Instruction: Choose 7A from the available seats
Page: seats
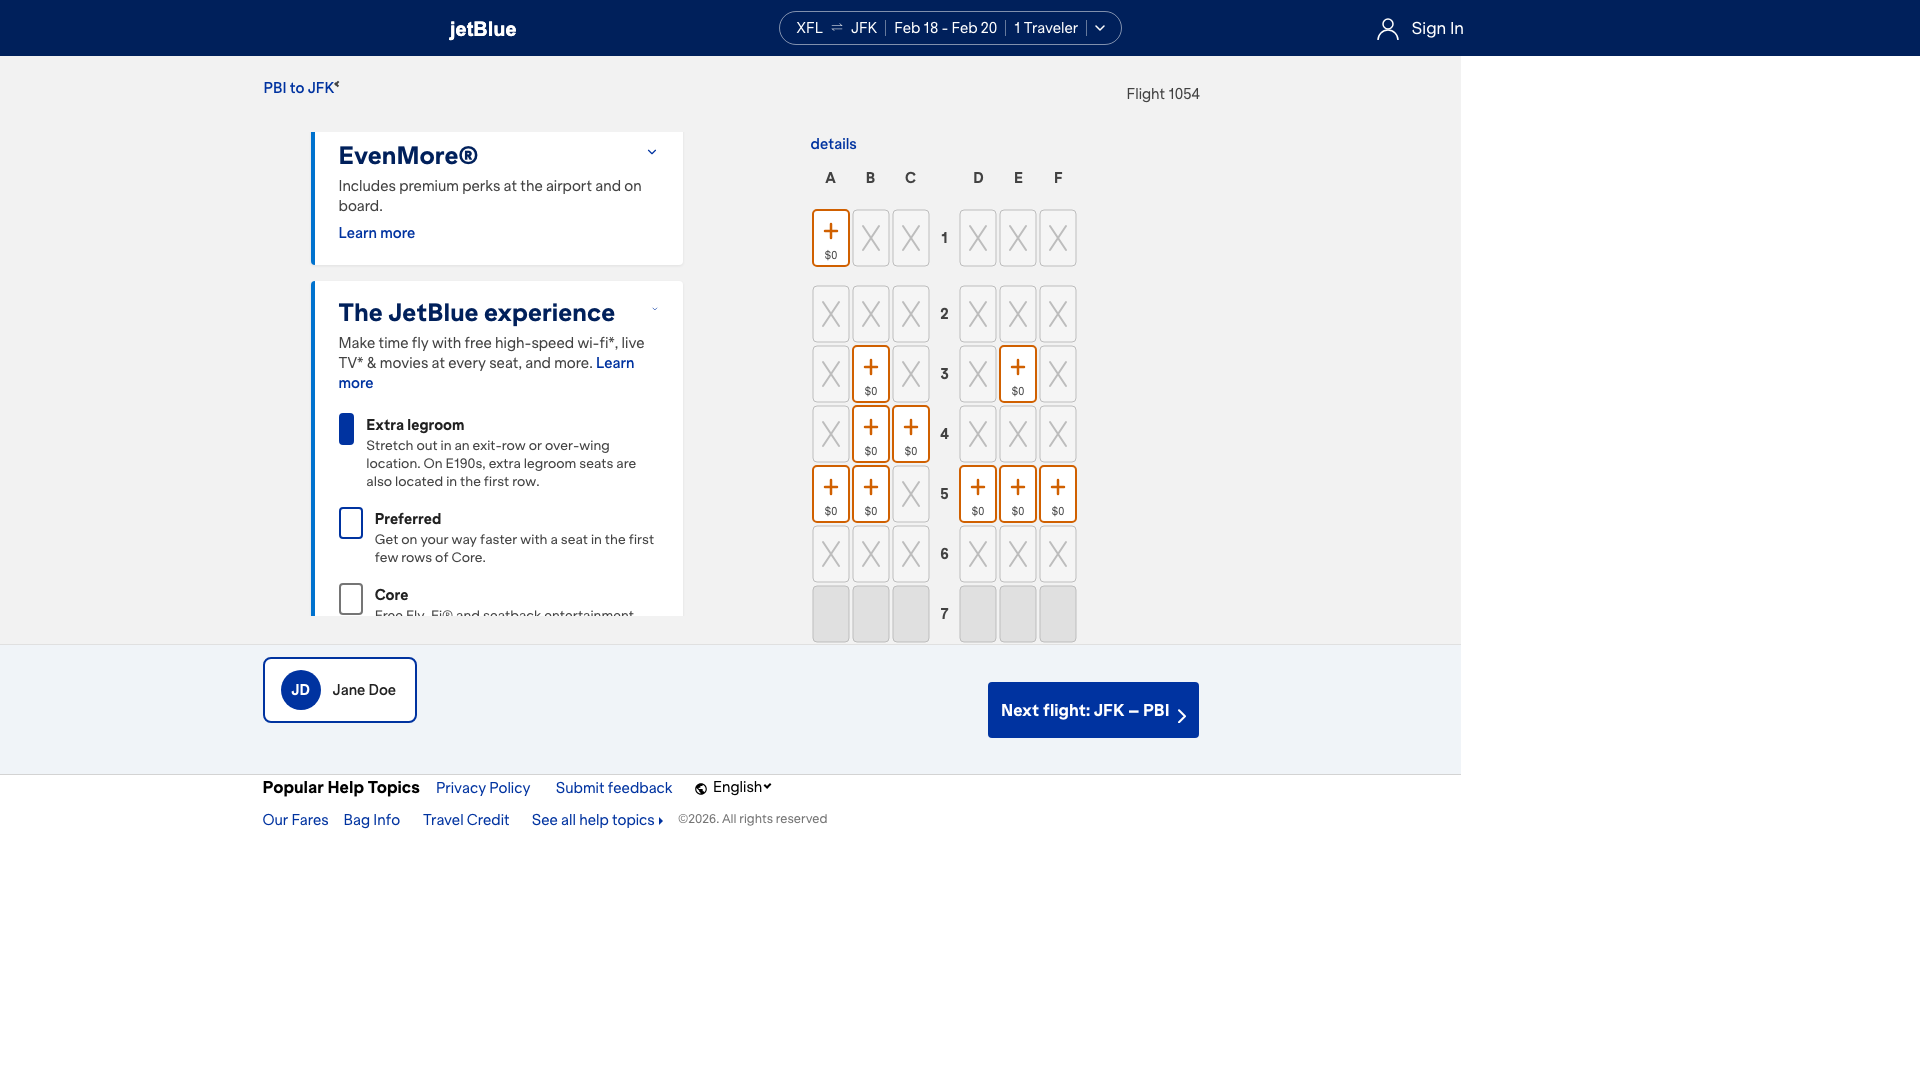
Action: click